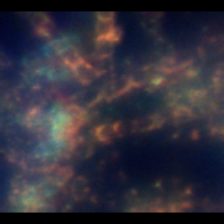
Taxon: Diatom_aggregate
Group: Diatoms